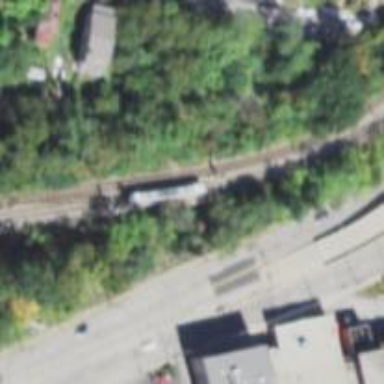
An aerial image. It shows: Railway crossing.